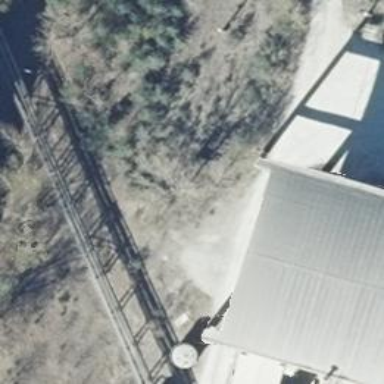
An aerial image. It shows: Railway yard used for servicing trains.